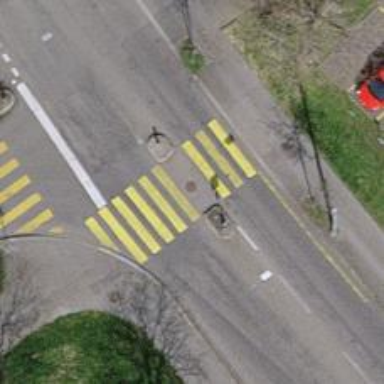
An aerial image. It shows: Marked pedestrian crossing with zebra designation and central island.